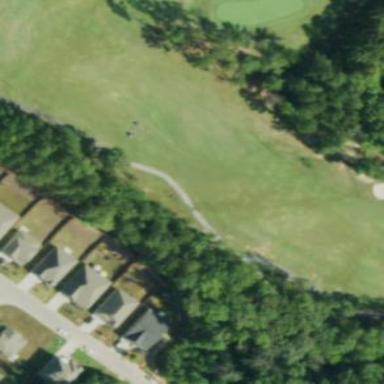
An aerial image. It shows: Scenic golf fairway.